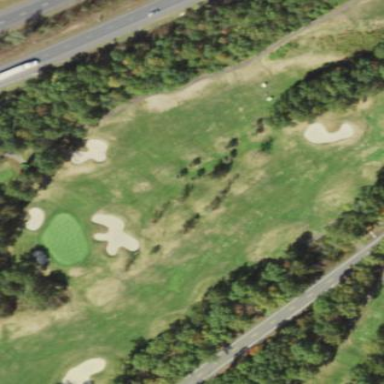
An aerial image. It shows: Golf fairway surrounded by grass.